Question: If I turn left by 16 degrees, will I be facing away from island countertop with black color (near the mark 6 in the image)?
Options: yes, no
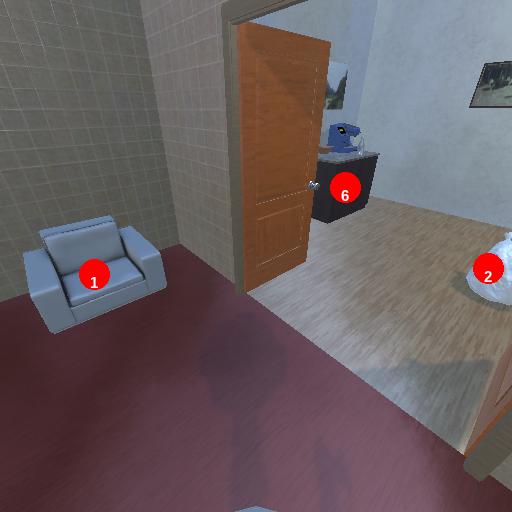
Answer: yes